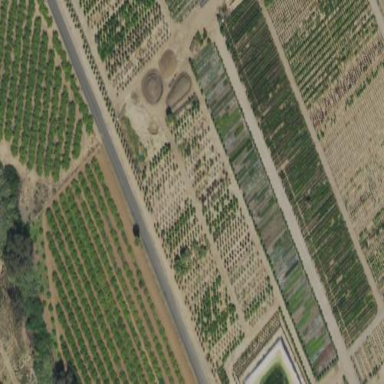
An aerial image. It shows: Plant nursery filled with trees.